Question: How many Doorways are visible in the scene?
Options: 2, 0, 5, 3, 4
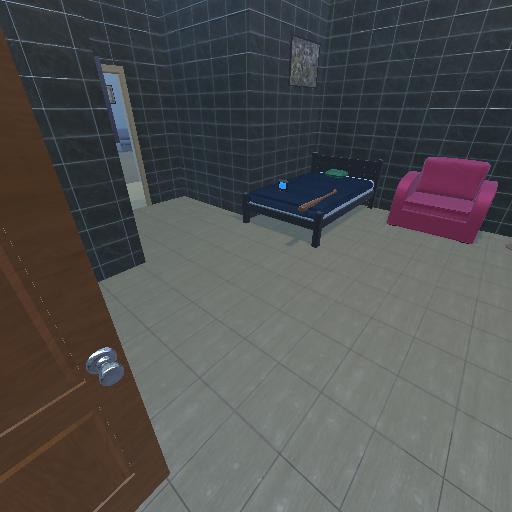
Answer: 2